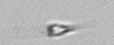
Label: Calciopappus